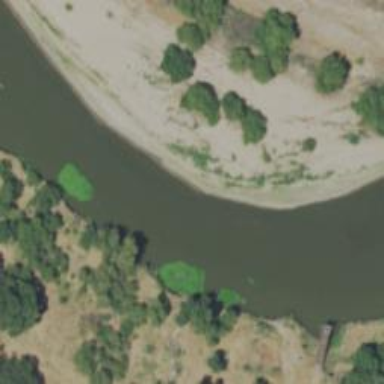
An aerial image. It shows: Beautiful river scene.